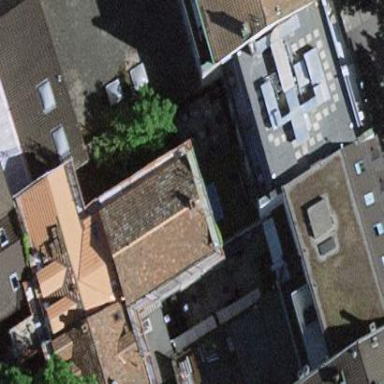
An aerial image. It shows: Hotel with flat roof.